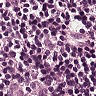
Metastatic tissue present: yes